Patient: sex M, age 65
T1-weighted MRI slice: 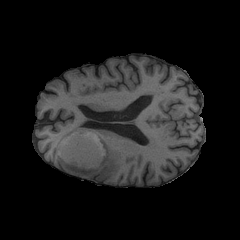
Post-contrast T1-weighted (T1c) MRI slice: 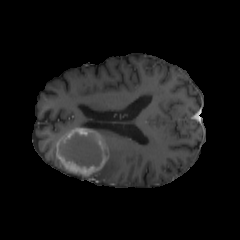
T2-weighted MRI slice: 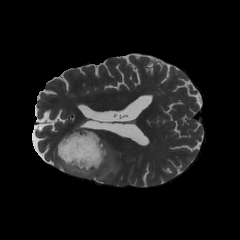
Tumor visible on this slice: yes
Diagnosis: Glioblastoma, IDH-wildtype
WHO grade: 4